Field crop: tomato
Growth stage: 2
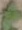
Species: solanum